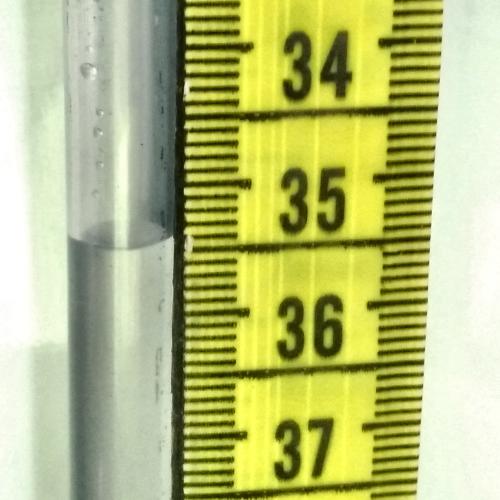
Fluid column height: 35.5 cm